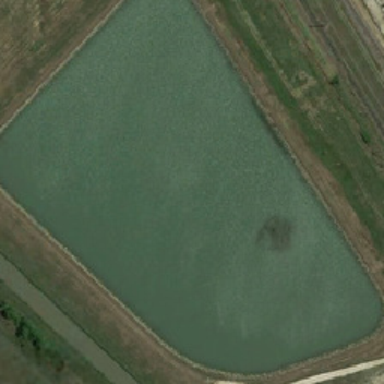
There are several stripes parallel to the two edges of the square lake beside the river .